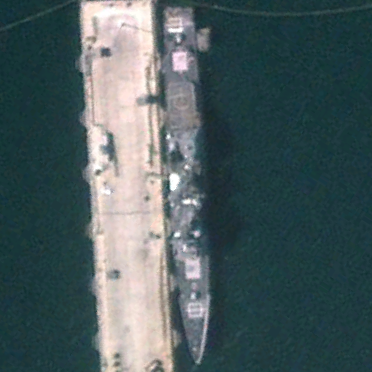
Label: cruiser